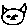
Label: cat